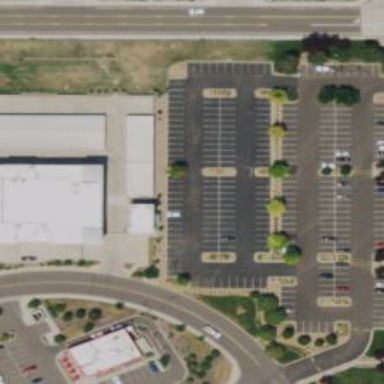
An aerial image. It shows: Parking space is available.